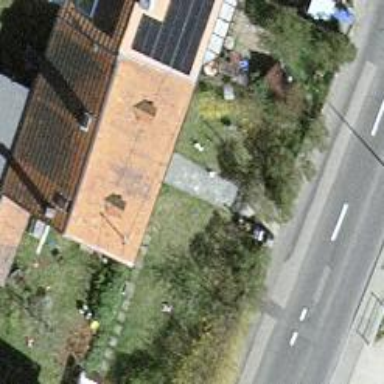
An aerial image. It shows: Simple and straightforward house.